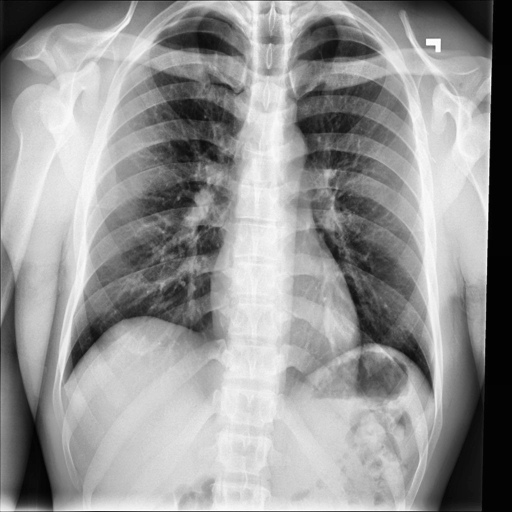
Finding: NORMAL